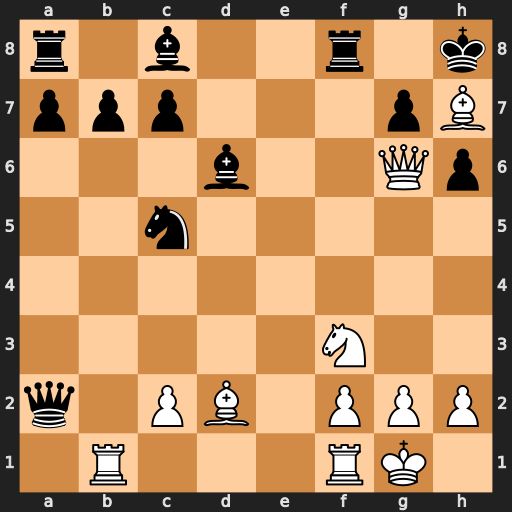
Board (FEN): r1b2r1k/ppp3pB/3b2Qp/2n5/8/5N2/q1PB1PPP/1R3RK1
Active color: w
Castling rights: -
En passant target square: -
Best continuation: Bc3 Qf7 Qxh6 Bf4 Qh4 Qf6 Bxf6